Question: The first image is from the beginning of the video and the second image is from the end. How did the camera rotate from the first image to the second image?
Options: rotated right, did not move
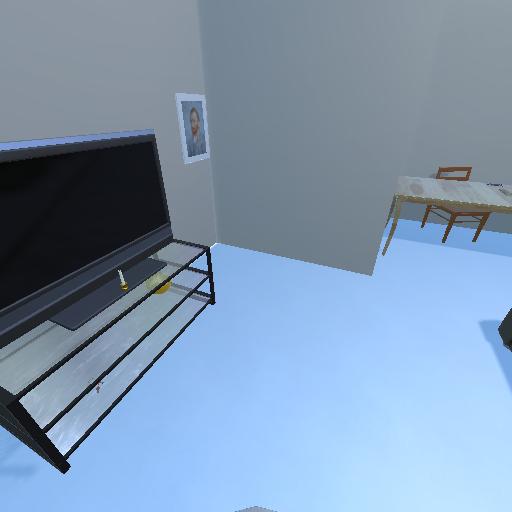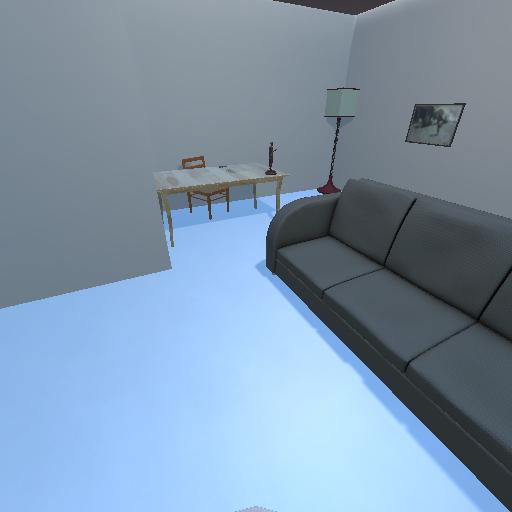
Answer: rotated right